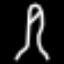
Label: The Eiffel Tower